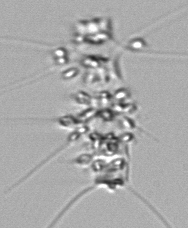
Label: Chaetoceros_didymus_TAG_external_flagellate